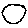
Label: circle